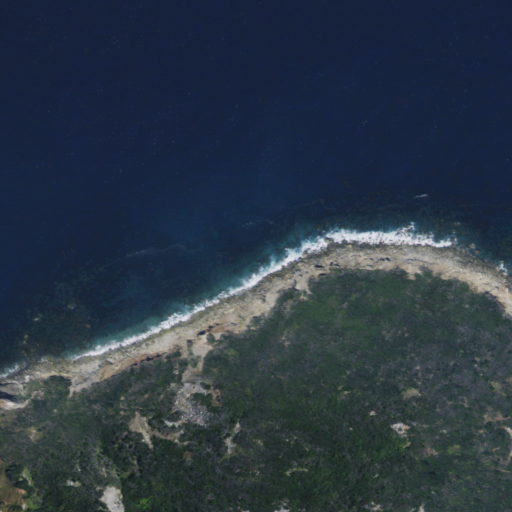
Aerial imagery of cape in California named Black Point containing open water, evergreen forest, shrub, mixed forest, and grassland